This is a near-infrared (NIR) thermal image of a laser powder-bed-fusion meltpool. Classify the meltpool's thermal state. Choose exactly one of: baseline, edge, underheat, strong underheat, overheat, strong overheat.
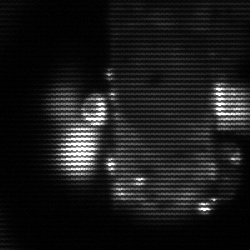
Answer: strong underheat